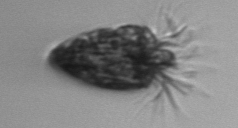
Label: Strombidium_tintinnodes